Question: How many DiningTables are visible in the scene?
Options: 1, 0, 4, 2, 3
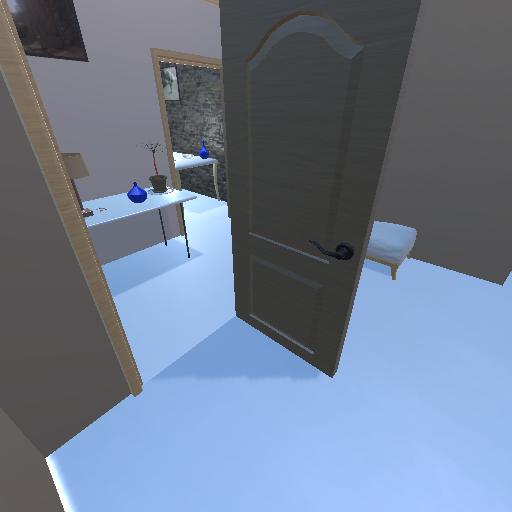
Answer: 1